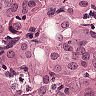
Metastatic tissue present: yes